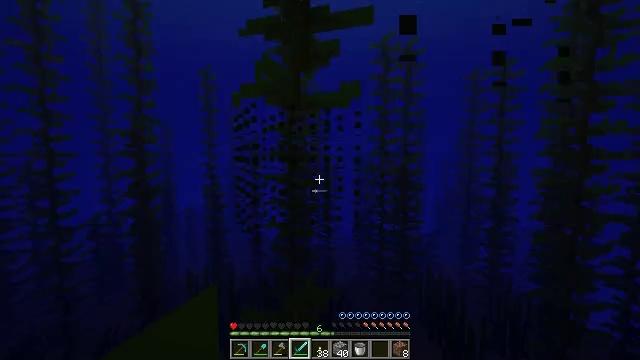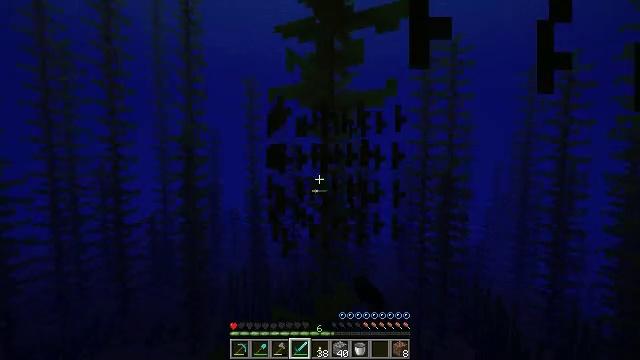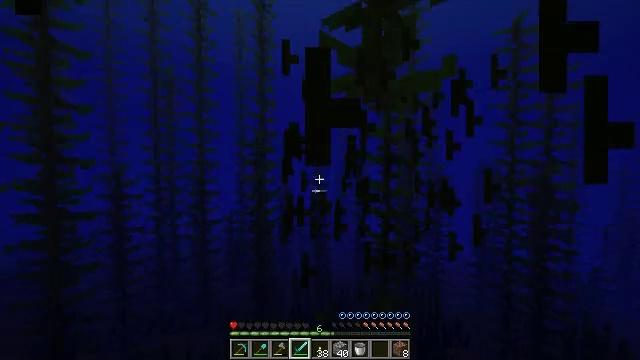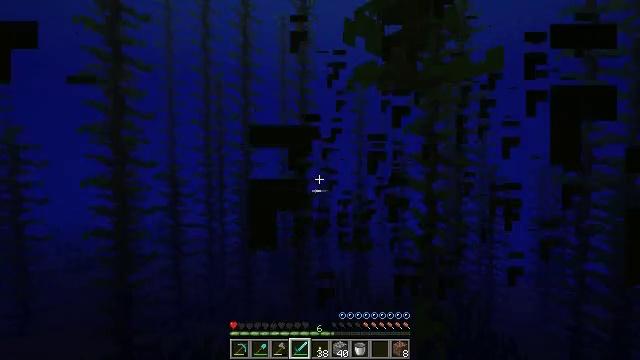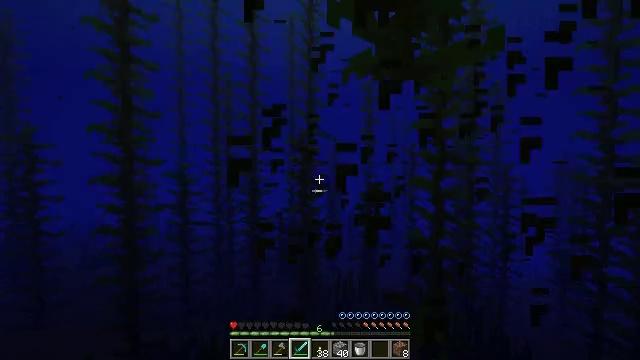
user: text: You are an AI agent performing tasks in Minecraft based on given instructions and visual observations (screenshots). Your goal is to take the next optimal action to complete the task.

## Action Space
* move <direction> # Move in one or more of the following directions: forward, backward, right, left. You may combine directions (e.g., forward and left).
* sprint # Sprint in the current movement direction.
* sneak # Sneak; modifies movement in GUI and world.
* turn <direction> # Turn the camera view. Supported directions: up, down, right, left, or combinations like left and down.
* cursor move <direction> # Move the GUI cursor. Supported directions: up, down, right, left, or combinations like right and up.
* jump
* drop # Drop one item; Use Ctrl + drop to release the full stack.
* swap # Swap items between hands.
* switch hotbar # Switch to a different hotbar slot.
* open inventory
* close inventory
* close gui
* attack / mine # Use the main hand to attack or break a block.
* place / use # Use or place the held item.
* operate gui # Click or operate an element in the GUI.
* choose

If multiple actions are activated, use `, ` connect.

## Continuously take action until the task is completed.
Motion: motion action
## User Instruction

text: Gather kelp plant by attacking it underwater.
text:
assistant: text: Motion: move forward, turn left and up, attack / mine
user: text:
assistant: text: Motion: move forward, turn left and up, attack / mine
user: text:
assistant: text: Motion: move forward, turn left, attack / mine
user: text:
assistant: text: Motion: move forward, turn left, attack / mine
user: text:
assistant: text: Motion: attack / mine